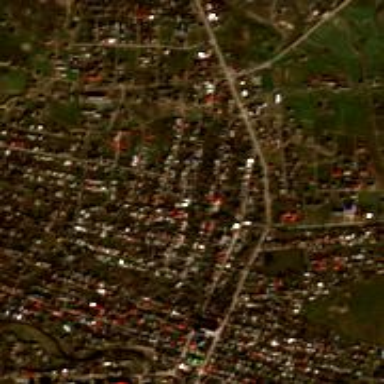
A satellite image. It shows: Town.